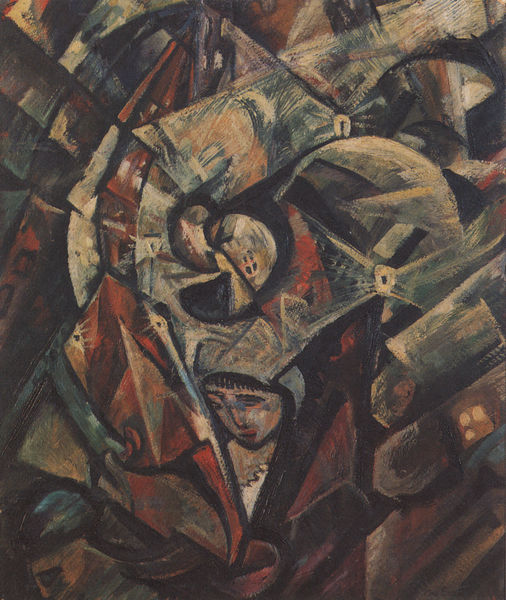
Titel: Bildnis
Künstler: Max Ernst
Standort: Ludwigshafen am Rhein
Institution: Wilhelm-Hack-Museum
Schlagwörter: dunkel, kopf, weiß, grün, kirchner, kubismus, bewegung, braun, frau, hell, köpfe, schwarz, rot, tuch, expressionismus, gesichter, gesicht, mensch, bildnis, kind, abstrakt, modern, figuren, krieg, futurismus, gefangen, soldat, helm, fangen, erdtöne, geicht, braque